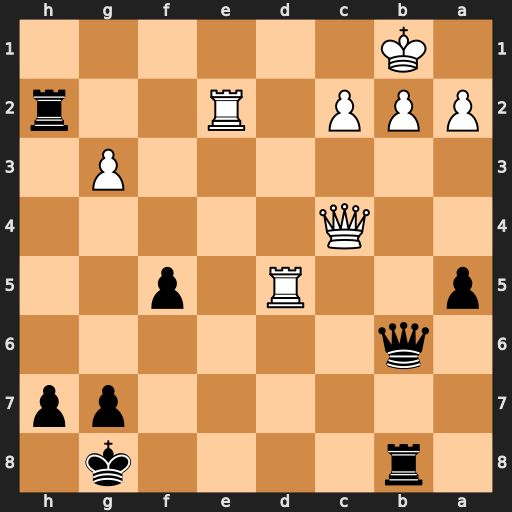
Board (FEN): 1r4k1/6pp/1q6/p2R1p2/2Q5/6P1/PPP1R2r/1K6
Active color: b
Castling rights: -
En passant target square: -
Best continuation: Qxb2#